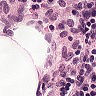
Metastatic tissue present: no